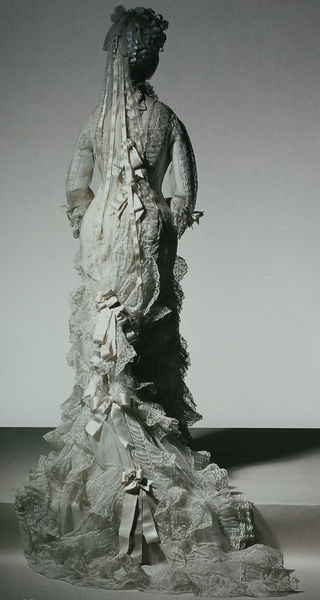
Titel: Empfangskleid
Standort: Kyoto (Japan)
Institution: Kyoto Costume Institute
Schlagwörter: frisur, kleid, rücken, weiss, dame, schleier, beige, mode, schleife, arme, spitze, ärmel, figur, stoff, schleifen, seide, schleppe, taille, japan, rückenansicht, modell, tüll, creme, robe, rüschen, foto, fotografie, hinten, schnitt, scherpe, puppe, photo, hintenansicht, gewebe, textil, taft, brautkleid, hochzeitskleid, chiffon, cremw, ddchleppe, fott